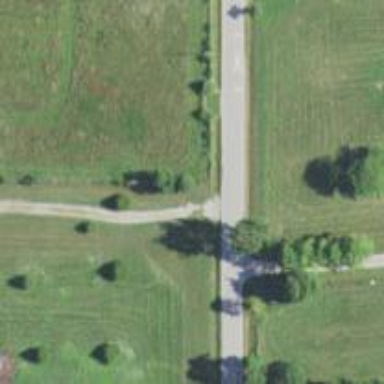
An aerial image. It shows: Unclassified road.